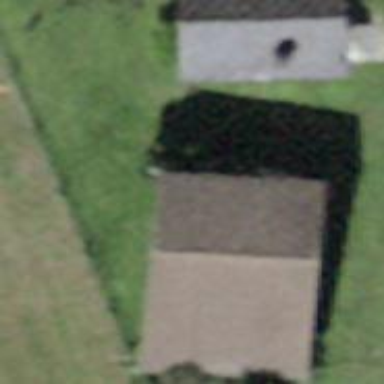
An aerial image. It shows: Shed.